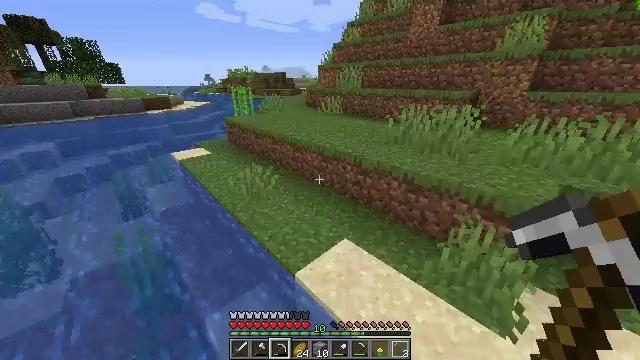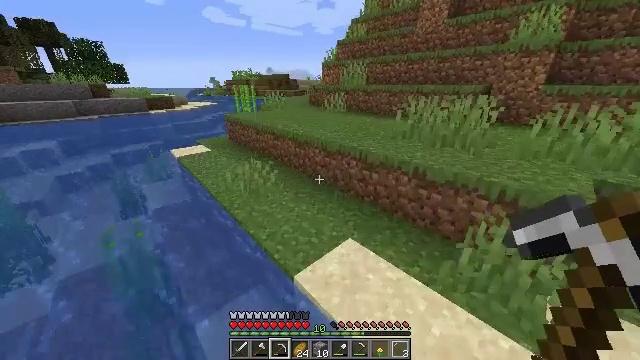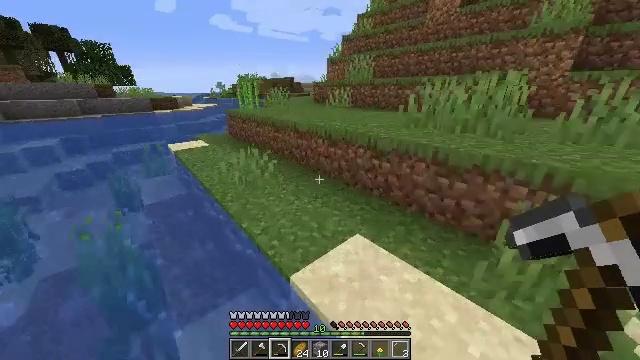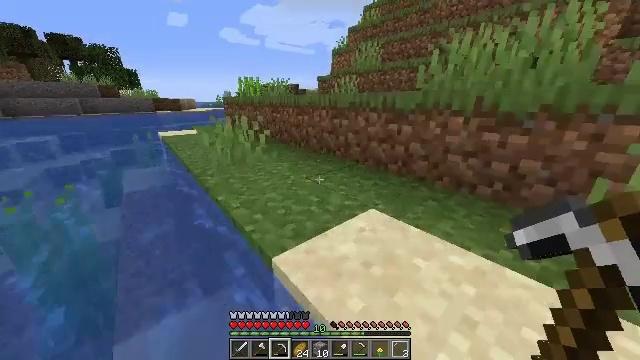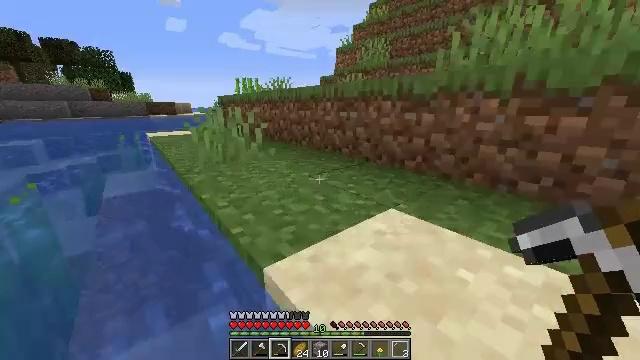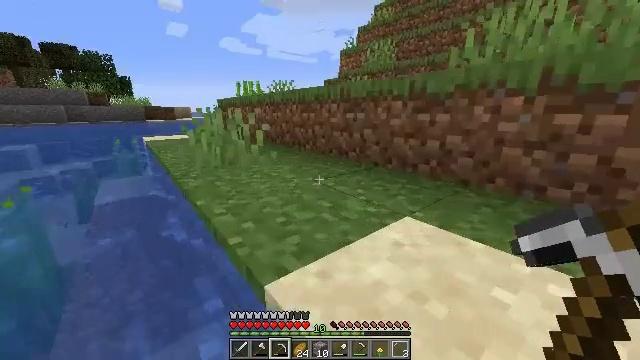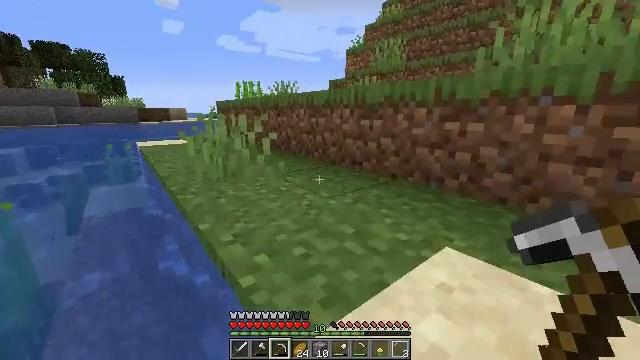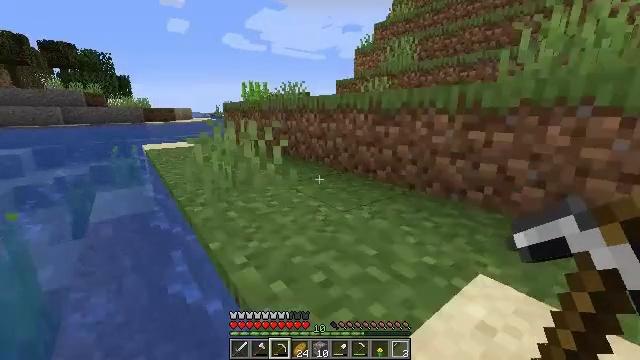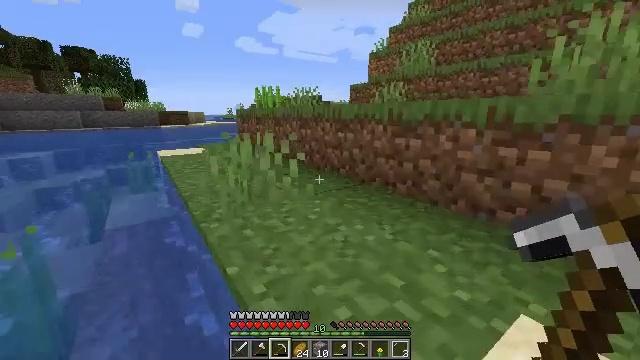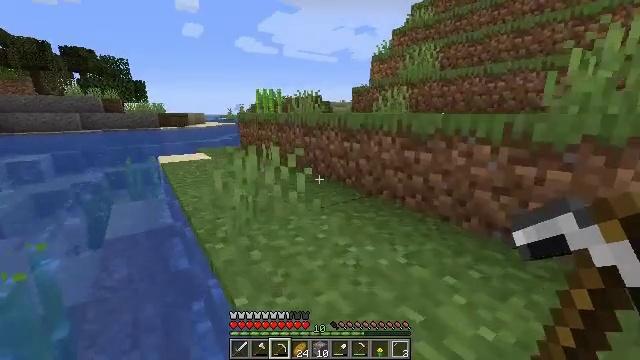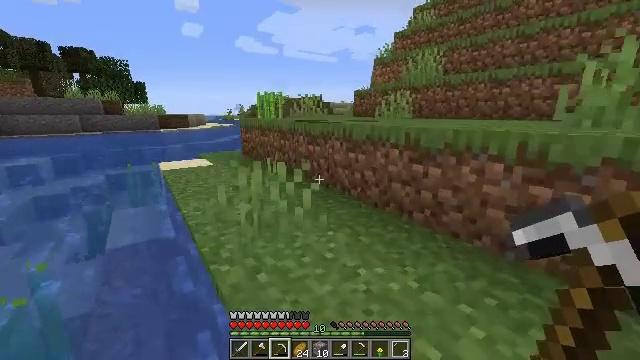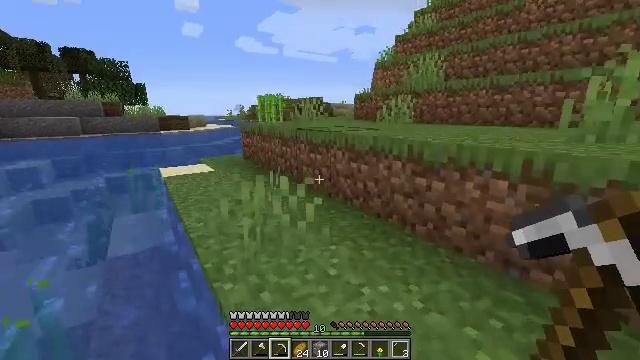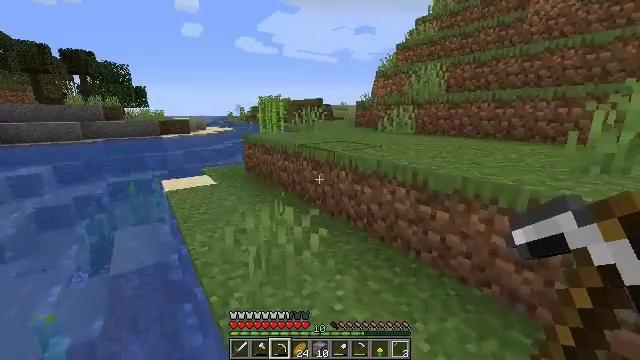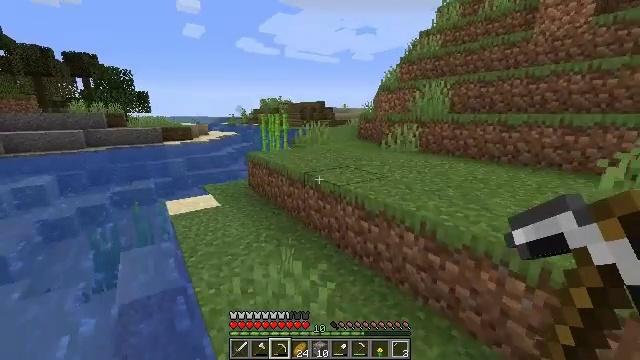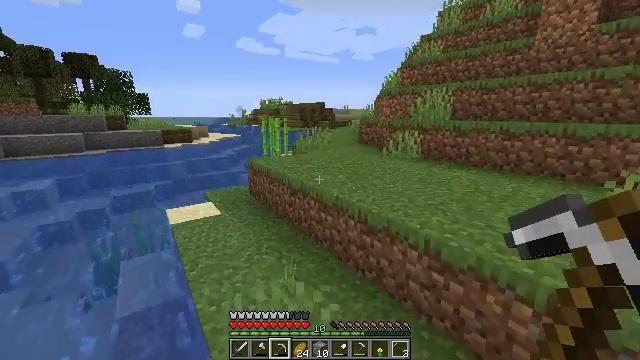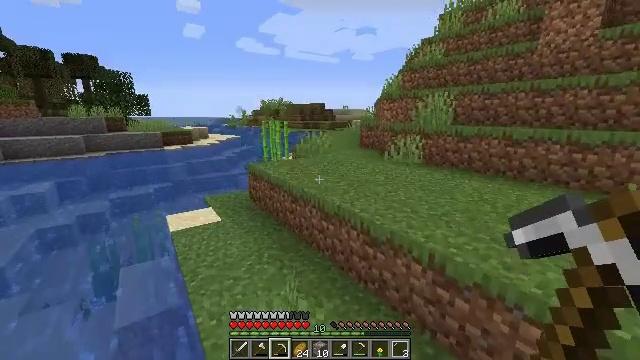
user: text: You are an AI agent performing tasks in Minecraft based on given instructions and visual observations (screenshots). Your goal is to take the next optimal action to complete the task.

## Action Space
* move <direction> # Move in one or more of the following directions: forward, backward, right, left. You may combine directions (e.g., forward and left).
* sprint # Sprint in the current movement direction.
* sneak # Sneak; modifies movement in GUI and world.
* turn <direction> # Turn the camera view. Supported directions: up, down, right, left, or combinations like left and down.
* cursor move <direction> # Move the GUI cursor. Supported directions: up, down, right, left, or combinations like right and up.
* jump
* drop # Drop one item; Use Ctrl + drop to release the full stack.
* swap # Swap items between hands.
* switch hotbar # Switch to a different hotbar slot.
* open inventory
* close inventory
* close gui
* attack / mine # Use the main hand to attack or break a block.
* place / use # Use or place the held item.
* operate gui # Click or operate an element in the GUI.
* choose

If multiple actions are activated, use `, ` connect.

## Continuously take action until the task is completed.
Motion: motion action
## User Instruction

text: Break the sugar cane.
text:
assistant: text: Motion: move forward, jump
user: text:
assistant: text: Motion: move forward, turn left and up, jump
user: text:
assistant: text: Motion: move forward, turn left and up, jump
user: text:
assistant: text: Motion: move forward, turn up, jump
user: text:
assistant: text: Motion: move forward, turn up, jump
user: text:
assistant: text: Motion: move forward, jump
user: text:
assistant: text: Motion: move forward, turn left, jump
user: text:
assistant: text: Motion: move forward, turn left, jump
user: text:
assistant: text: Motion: move forward, jump
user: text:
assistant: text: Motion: move forward, jump
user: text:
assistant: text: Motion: move forward, jump
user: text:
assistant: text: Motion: move forward, jump
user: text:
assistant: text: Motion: move forward, jump
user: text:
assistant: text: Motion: move forward, jump
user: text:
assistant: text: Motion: move forward, jump
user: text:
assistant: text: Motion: move forward
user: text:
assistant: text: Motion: move forward
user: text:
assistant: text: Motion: move forward, sprint
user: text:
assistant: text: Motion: move forward, sprint
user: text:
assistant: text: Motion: move forward, sprint
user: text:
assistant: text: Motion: move forward, sprint
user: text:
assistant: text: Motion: move forward
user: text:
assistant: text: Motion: move forward
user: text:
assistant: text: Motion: move forward, jump
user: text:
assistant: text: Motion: move forward, jump
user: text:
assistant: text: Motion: move forward, jump
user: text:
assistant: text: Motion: move forward, jump
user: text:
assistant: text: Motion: move forward, jump
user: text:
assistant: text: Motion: move forward, jump
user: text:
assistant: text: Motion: move forward, jump